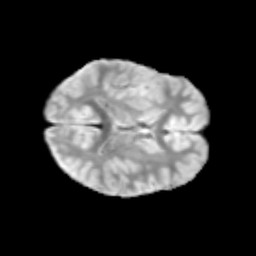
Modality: T2w
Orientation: axial
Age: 9
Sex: male
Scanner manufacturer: siemens
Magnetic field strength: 3 T
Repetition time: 3.8 s
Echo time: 0.07 s